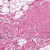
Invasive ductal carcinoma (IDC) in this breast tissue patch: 0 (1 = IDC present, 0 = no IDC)